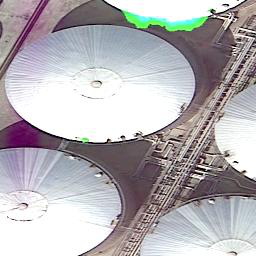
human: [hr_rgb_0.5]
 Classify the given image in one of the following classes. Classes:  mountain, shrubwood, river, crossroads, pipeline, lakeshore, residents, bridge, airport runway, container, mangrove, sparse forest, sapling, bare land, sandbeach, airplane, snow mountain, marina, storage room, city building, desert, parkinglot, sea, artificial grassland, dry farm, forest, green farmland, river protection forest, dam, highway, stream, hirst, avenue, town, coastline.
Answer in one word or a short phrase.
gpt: storage room